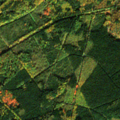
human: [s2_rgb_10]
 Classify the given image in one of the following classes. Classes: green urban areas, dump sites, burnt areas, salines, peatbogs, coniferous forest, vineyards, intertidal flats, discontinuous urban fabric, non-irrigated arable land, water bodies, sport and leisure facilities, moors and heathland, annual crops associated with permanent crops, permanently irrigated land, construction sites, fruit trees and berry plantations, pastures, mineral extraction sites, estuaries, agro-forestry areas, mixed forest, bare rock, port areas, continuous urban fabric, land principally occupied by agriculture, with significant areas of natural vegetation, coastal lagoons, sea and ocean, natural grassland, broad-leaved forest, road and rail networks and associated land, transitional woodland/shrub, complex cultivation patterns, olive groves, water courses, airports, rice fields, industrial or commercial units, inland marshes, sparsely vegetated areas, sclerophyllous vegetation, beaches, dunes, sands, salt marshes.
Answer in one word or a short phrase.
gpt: broad-leaved forest, coniferous forest, mixed forest